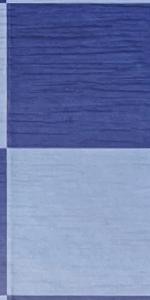
Label: Empty